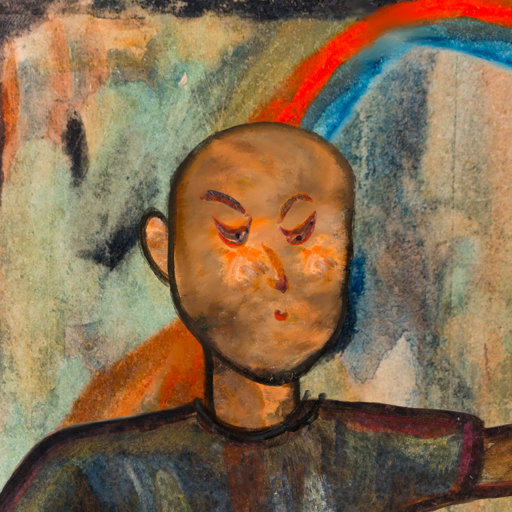
Background: Childish, Head And Neck Side: Gypsy_Queen, Face Side: Hypocrite, Bust: Mosgoul, Hair Side: Blank, Head Accessory: Blank, Second Necklace: Blank, Necklace: Orphan, Baby: Blank